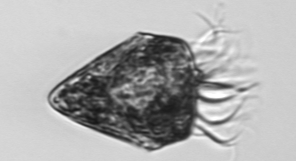
Label: Strombidium_morphotype2